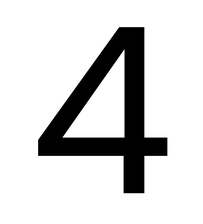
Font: Poppins-Regular